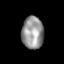
Tissue: prostate
Cell type: T cells
Senescence score: 0.3377
Nuclear area (px): 695
Mean DAPI intensity: 148.924